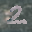
Label: 2